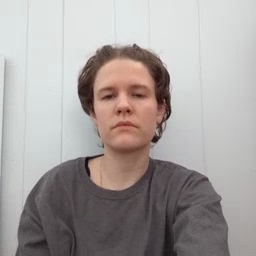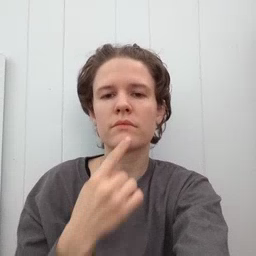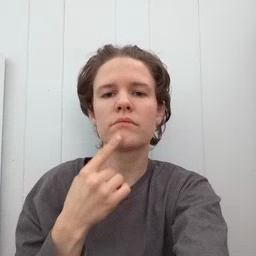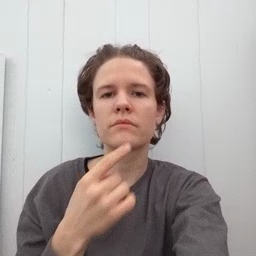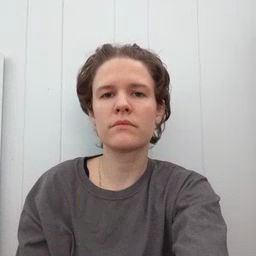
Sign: chin